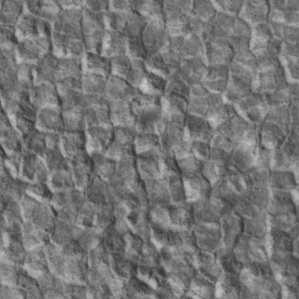
Label: non_frost